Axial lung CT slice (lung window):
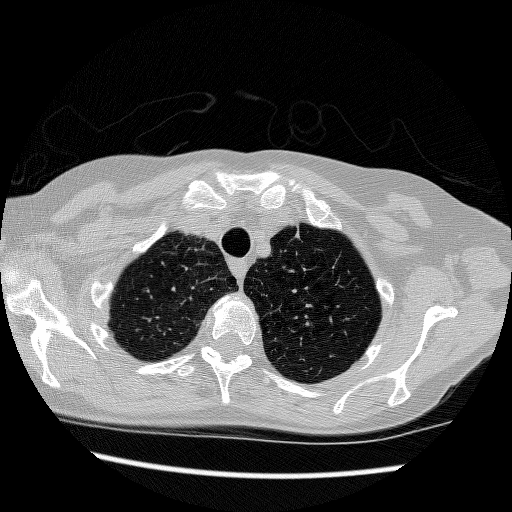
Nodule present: no